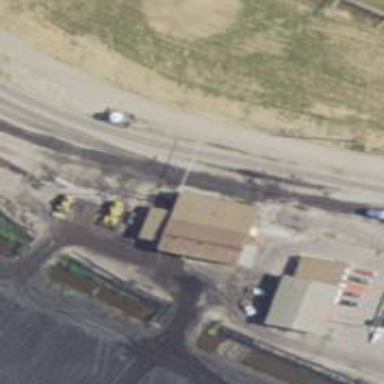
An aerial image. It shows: Rail spur service.